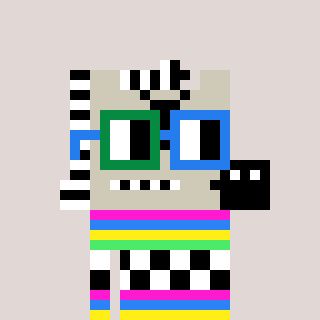
a pixel art character with square green and blue glasses, a zebra-shaped head and a teal-colored body on a warm background